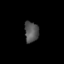
Tissue: skin
Cell type: Epithelial cells
Senescence score: 0.2099
Nuclear area (px): 286
Mean DAPI intensity: 83.402